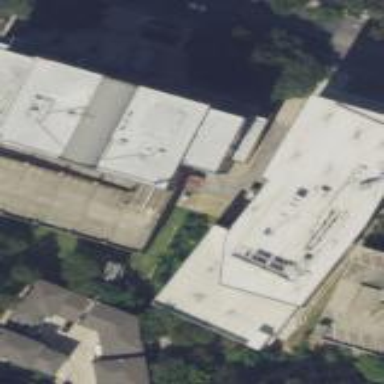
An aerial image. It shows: Part of building.